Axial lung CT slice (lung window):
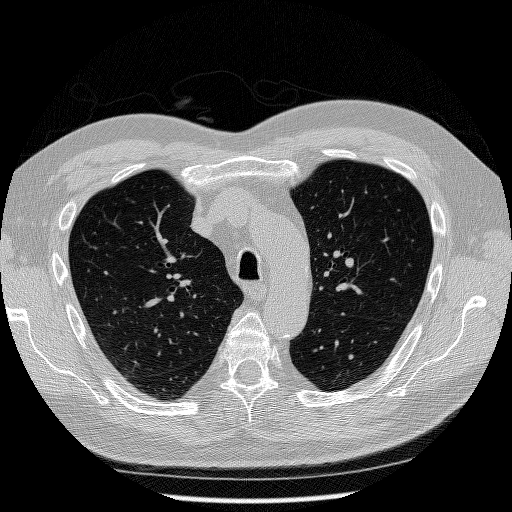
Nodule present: no